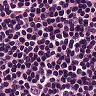
Metastatic tissue present: yes